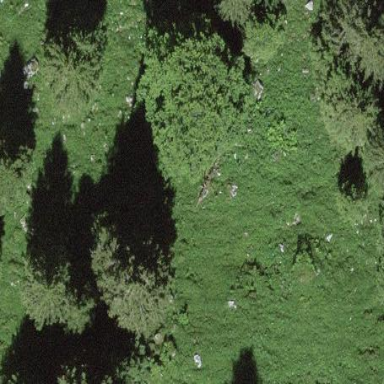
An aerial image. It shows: Forest area.